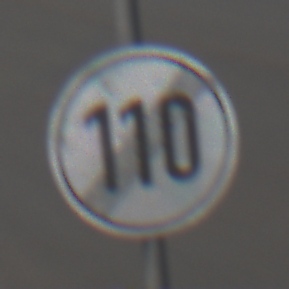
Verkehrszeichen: EndeGeschwindigkeit110
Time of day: Midday
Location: Outdoor (Urban)
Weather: Clear
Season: NotSpecified
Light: Natural